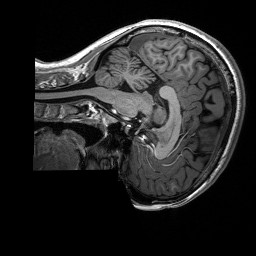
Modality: T1w
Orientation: sagittal
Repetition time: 8 s
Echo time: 0.066 s